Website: lowes
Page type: order-returns
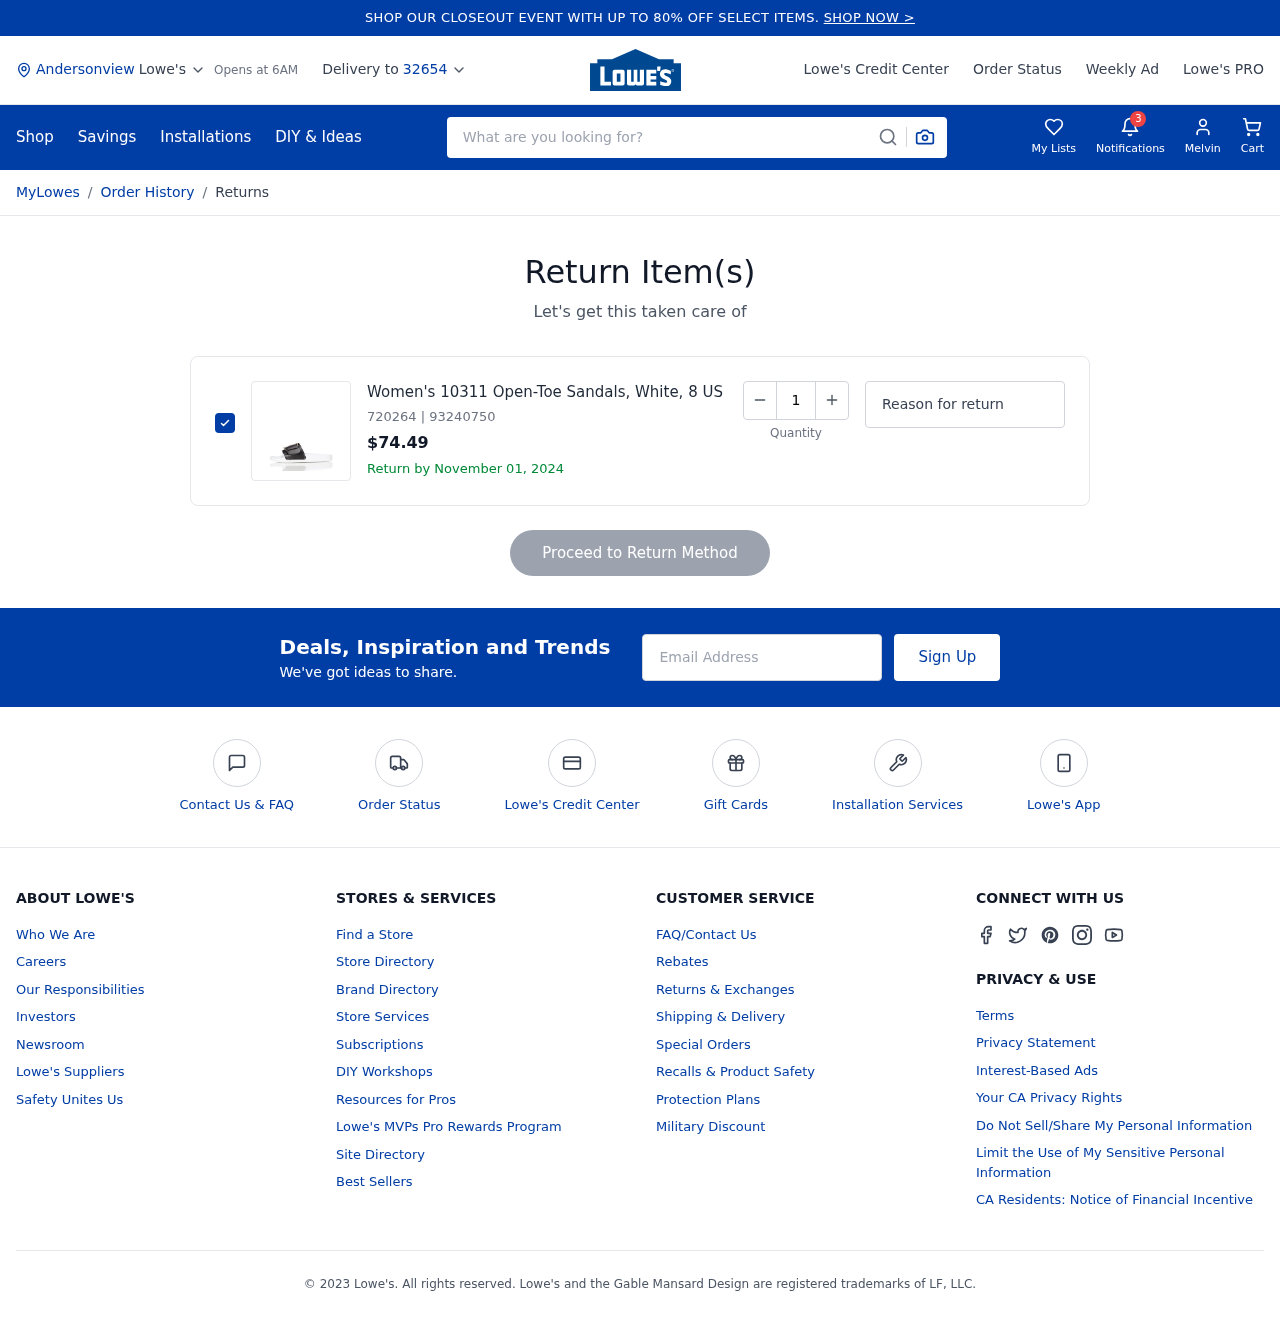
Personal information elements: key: PII_CITY
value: Andersonview
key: PII_FIRSTNAME
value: Melvin
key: PII_POSTCODE
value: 32654
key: PII_EMAIL
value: myoung@yahoo.com
Product elements: key: PRODUCT1_NAME
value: Women's 10311 Open-Toe Sandals, White, 8 US
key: PRODUCT1_PRICE
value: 74.49
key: PRODUCT1_ITEM_NUMBER
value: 720264
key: PRODUCT1_MODEL_NUMBER
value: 93240750
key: PRODUCT1_QUANTITY
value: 1
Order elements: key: ORDER_RETURN_BY_DATE
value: November 01, 2024